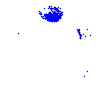
Particle: electron